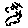
Label: cat